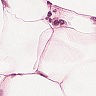
Metastatic tissue present: yes